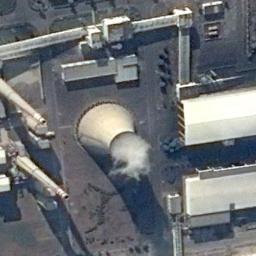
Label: thermal_power_station